Question: Ive got a lot of images of galaxies through different filters. each line of subplots represents a new object with a unique 'ID'. Im plotting all of these images using the subplot function but am having trouble adding the ID name. Ideally the ID would stretch in front of several subplots but at the moment it is placed behind (see picture). Does anyone know of a way to fix this?

'''
plt.close('all')
ID=np.array([])
cata=csv.reader(open('final_final_list.csv',"rU"))
for x in cata:
ID=np.append(ID,x[0])
filterset=['ugr','i1','z','Y','J','H','Ks']
test2=np.array([])
for i in range(0,len(ID)):
for j in range(0,len(filterset)):
test2=np.append(test2,'filt_image/'+ID[i]+'/'+filterset[j]+'.png')
ID2=np.repeat(ID,7)
filterset2=filterset*64
array=np.arange(0,140,7)
plt.figure()
for i in range(0,140):
plt.subplot(20,7,i+1)
plots=img.imread(test2[i])
plt.imshow(plots)
plt.axis('off')
plt.text(0,100,filterset2[i],fontsize='10')
for i in array:
plt.subplot(20,7,i+1)
plt.annotate(ID2[i],xy=(0,300),xytext=(0,300),fontsize='10')
plt.show()
'''
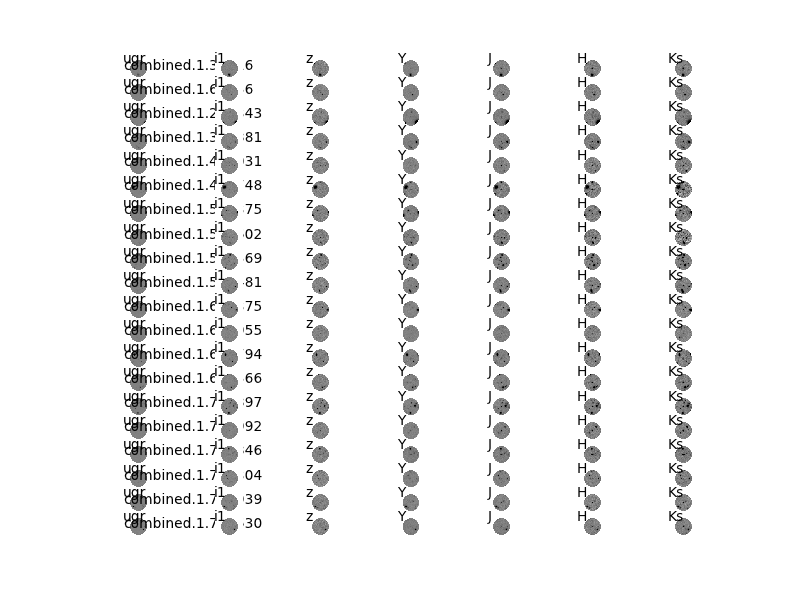
Answer: Each time you create a subplot in a figure the associated Axes object is appended to a list behind the scenes. By default the axes are drawn in the order that they were added to that list, i.e., the order in which the subplots were created. In your example, each of the plots in column one is added immediately before its neighbour in column two, so ultimately the latter gets drawn over the former.
Fortunately, Matplotlib has a 'zorder' property to give you control over the order in which things are drawn. In this case you need to set the zorder for all the axes in column one to any integer greater than the default value of '0' (higher values are drawn later/above lower values). Here's an example where the bottom row has been adjusted but the top row hasn't:
'''
#!/usr/bin/env python
import matplotlib.pyplot as plt
import numpy as np
Z = np.random.random((5,5))
txt = "abcdefghijlkmopqrstuvwxyz" * 2
F, A = plt.subplots(ncols=2,nrows=2)
for ax in A.flat:
ax.imshow(Z,interpolation="nearest")
ax.axis("off")
for ax in A[:,0].flat:
ax.text(0,0,txt)
# Uncomment the next line to adjust all plots in column one.
# ax.set_zorder(1)
# The next line just adjusts one plot, as an example.
A[1,0].set_zorder(1)
plt.show()
'''